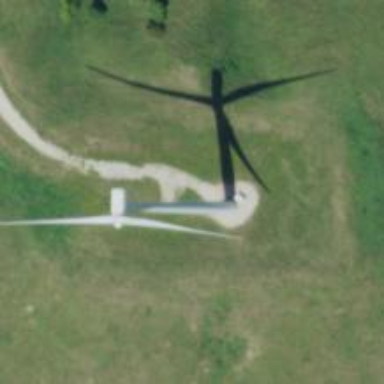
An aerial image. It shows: Wind generator powered by wind. The generator type is horizontal axis and it uses wind turbines.